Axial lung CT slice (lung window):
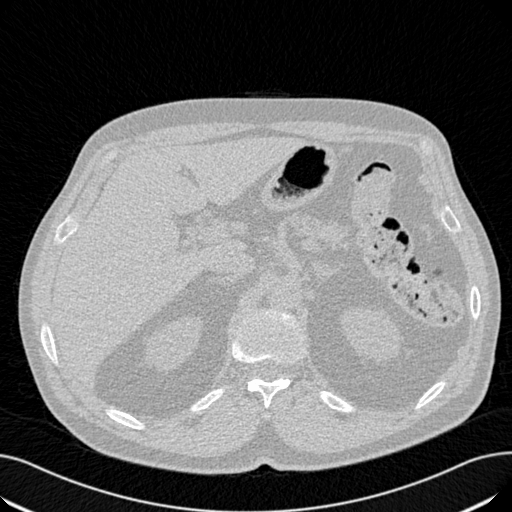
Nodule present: no